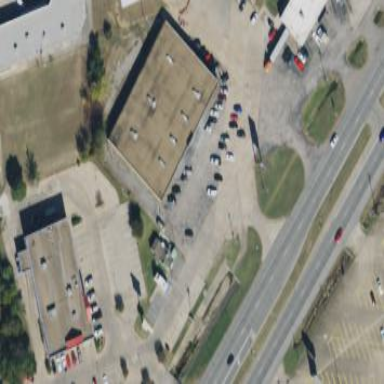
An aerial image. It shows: Commercial building.